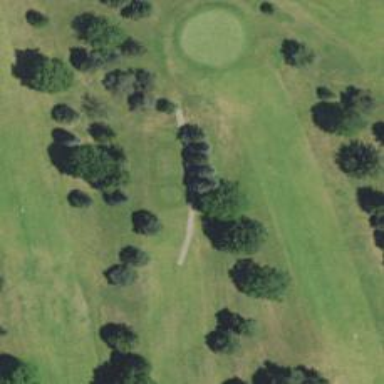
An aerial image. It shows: Service road designated as golf cart path.